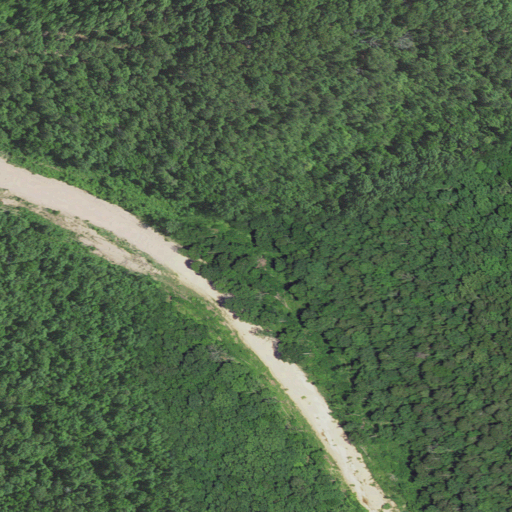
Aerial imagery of valley in Missouri named Joe Pond Hollow containing deciduous forest, grassland, and barren land